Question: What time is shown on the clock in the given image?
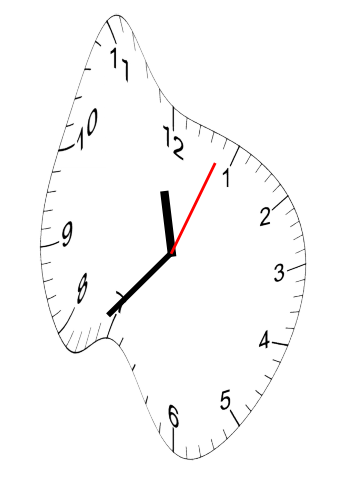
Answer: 11:37:04